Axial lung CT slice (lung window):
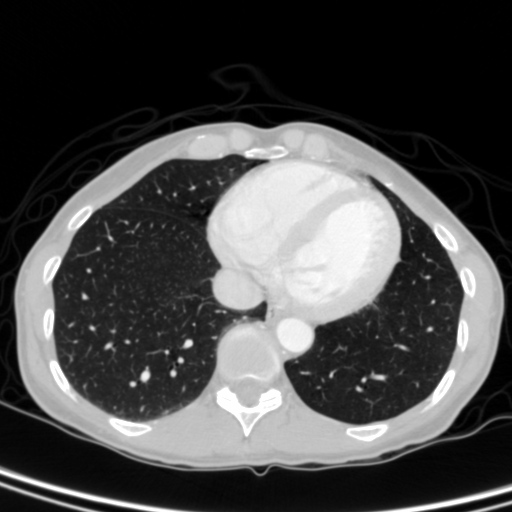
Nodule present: no